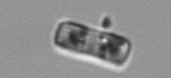
Label: Guinardia_delicatula